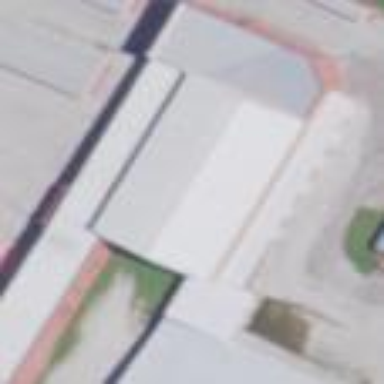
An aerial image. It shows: Storage rental shop located in building.